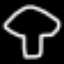
Label: mushroom